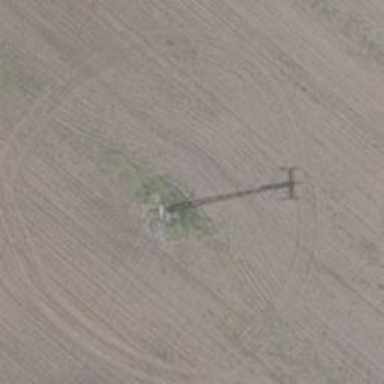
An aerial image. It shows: Minor power line with three cables.